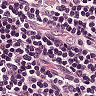
Metastatic tissue present: no